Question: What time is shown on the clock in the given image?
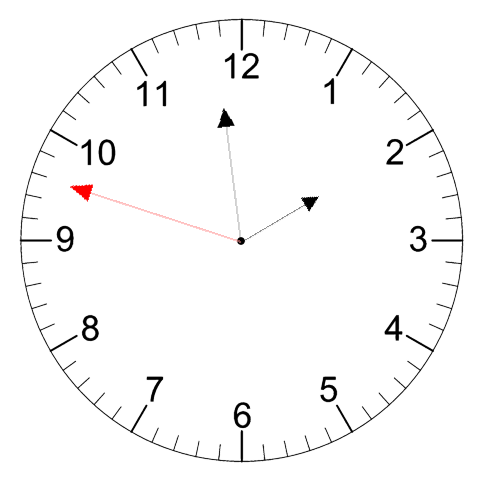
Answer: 01:58:48